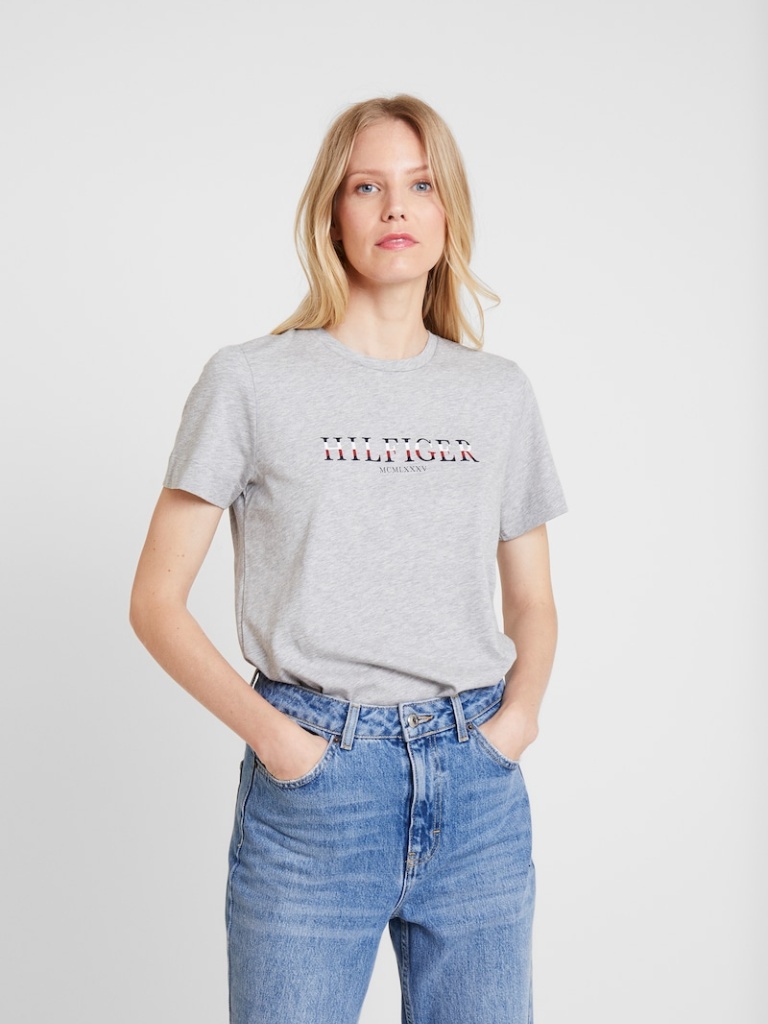
cotton tight short sleeve hip length Fully Tucked in crew t-shirt